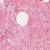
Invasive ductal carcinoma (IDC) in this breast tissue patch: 0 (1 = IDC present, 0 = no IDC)